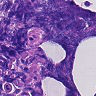
Metastatic tissue present: no